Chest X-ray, PA view. Patient: 24 years old, sex M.
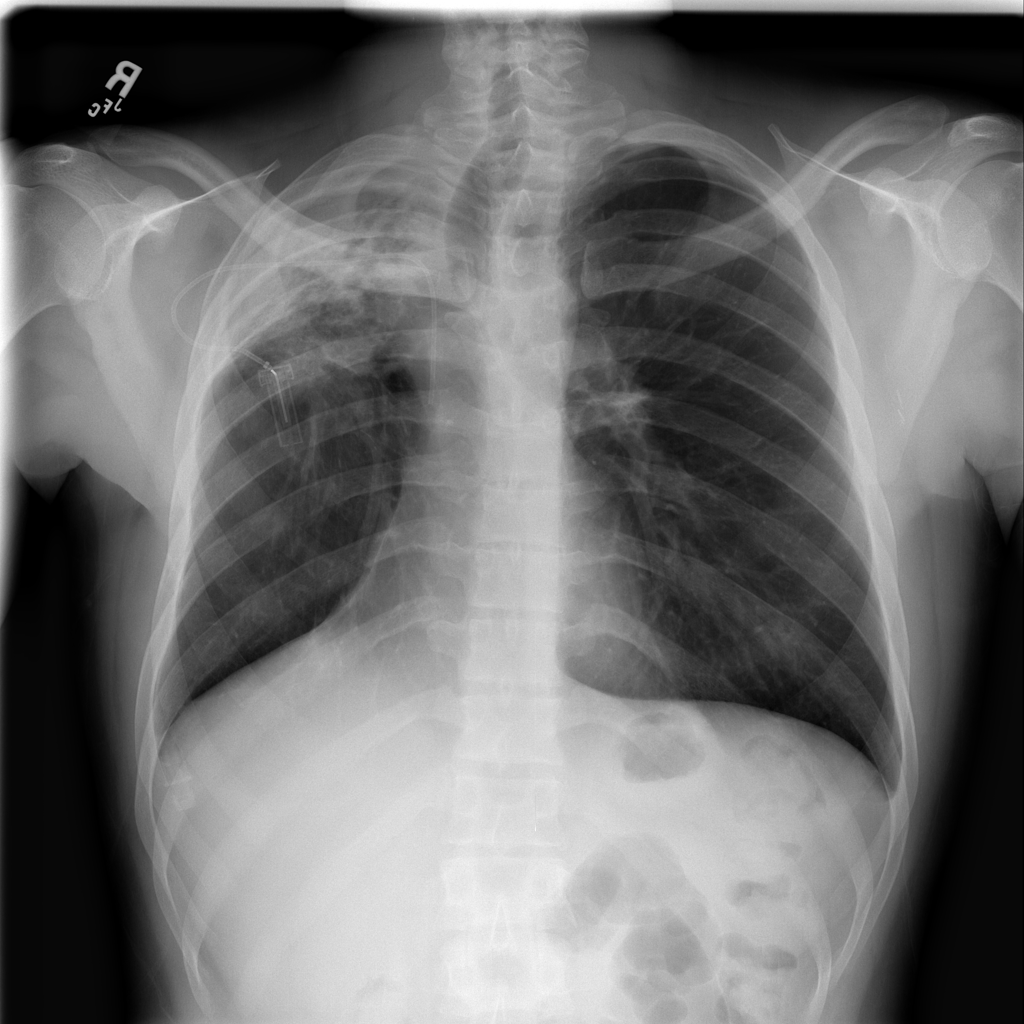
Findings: Infiltration, Pleural_Thickening